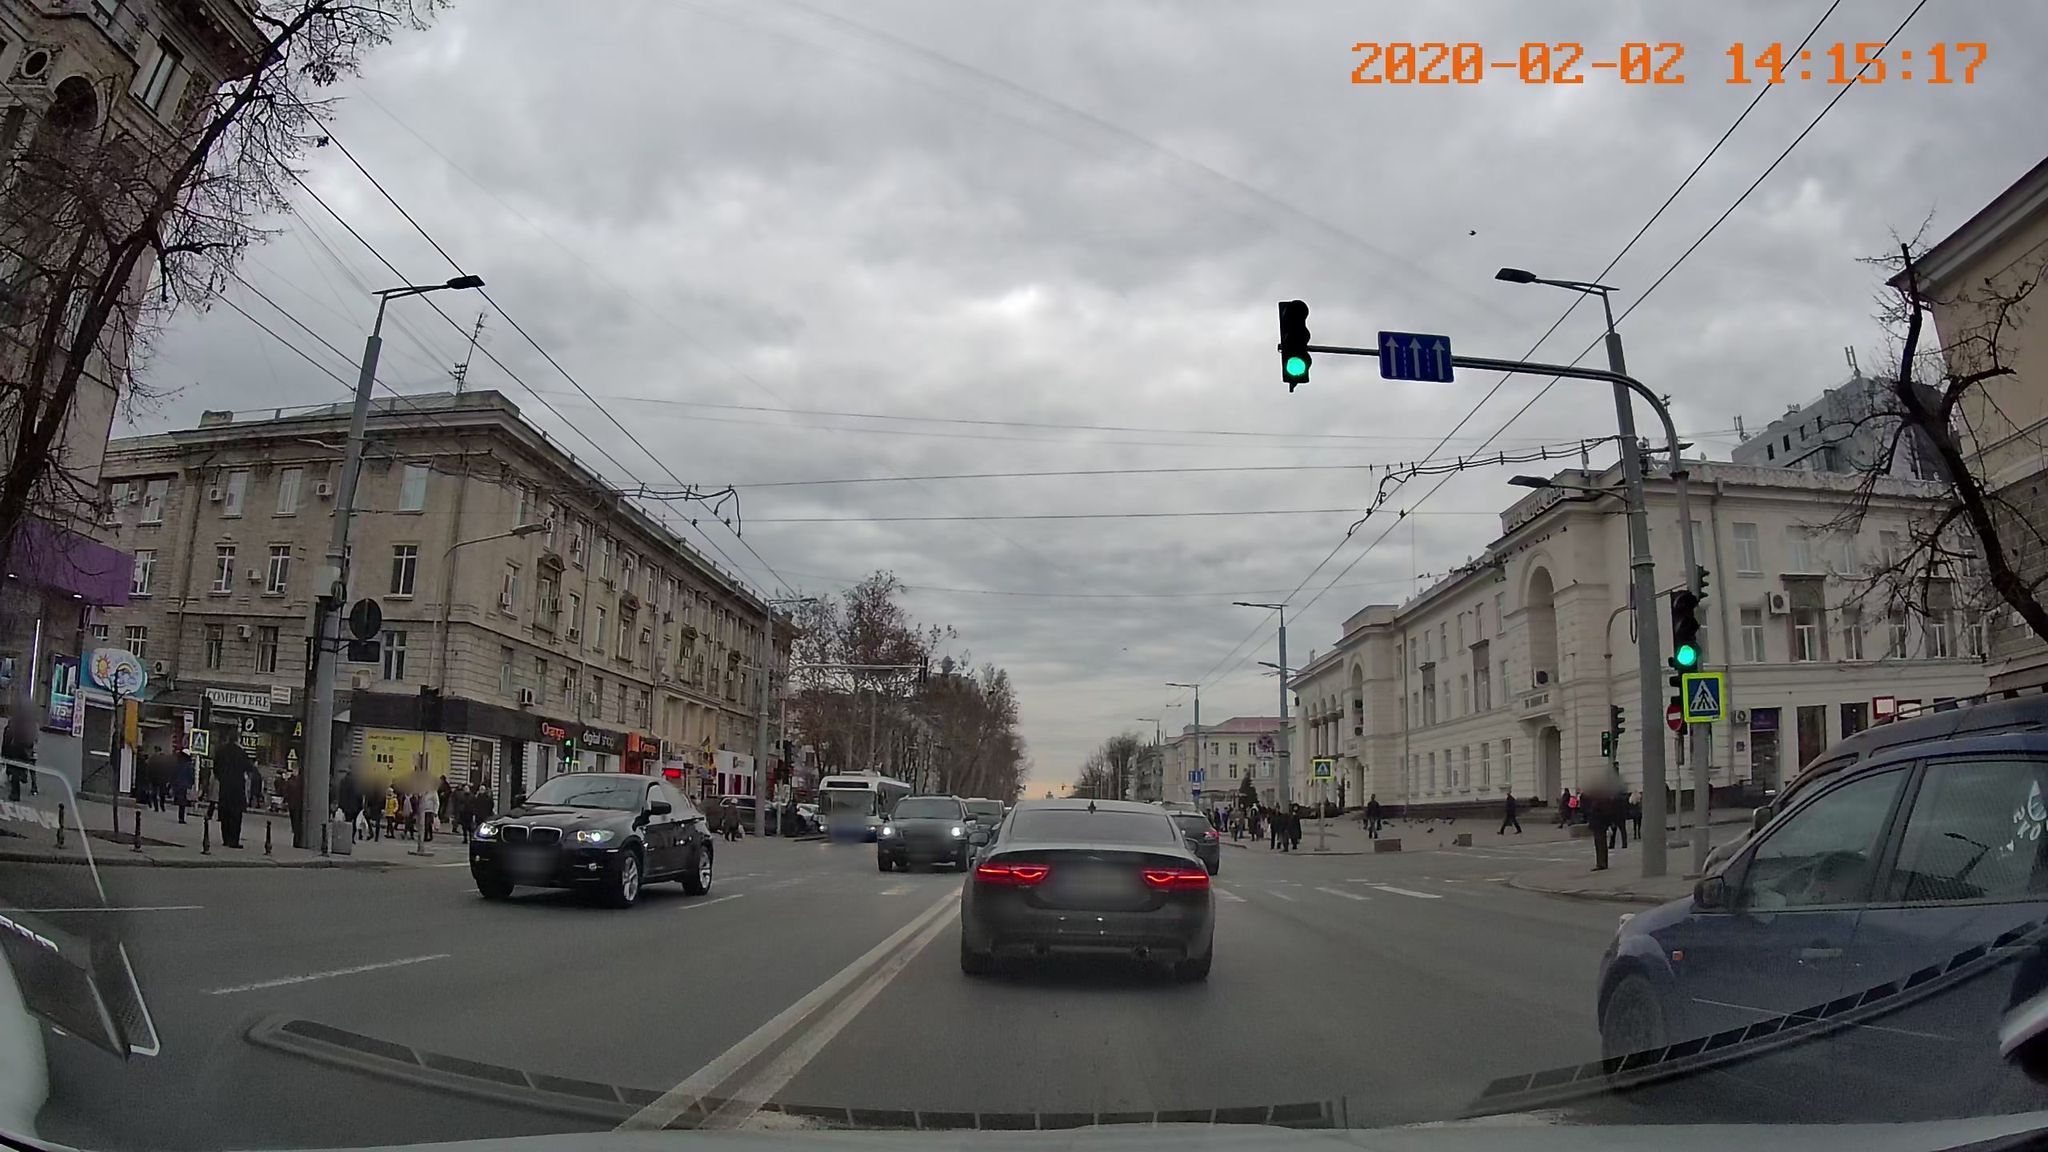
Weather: cloudy
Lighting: day
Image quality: good
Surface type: driving surface
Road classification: primary
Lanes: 6
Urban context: urban centre
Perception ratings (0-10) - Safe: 3.39, Lively: 7.82, Beautiful: 5.53, Boring: 3.23, Depressing: 2.96, Wealthy: 6.26